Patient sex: F
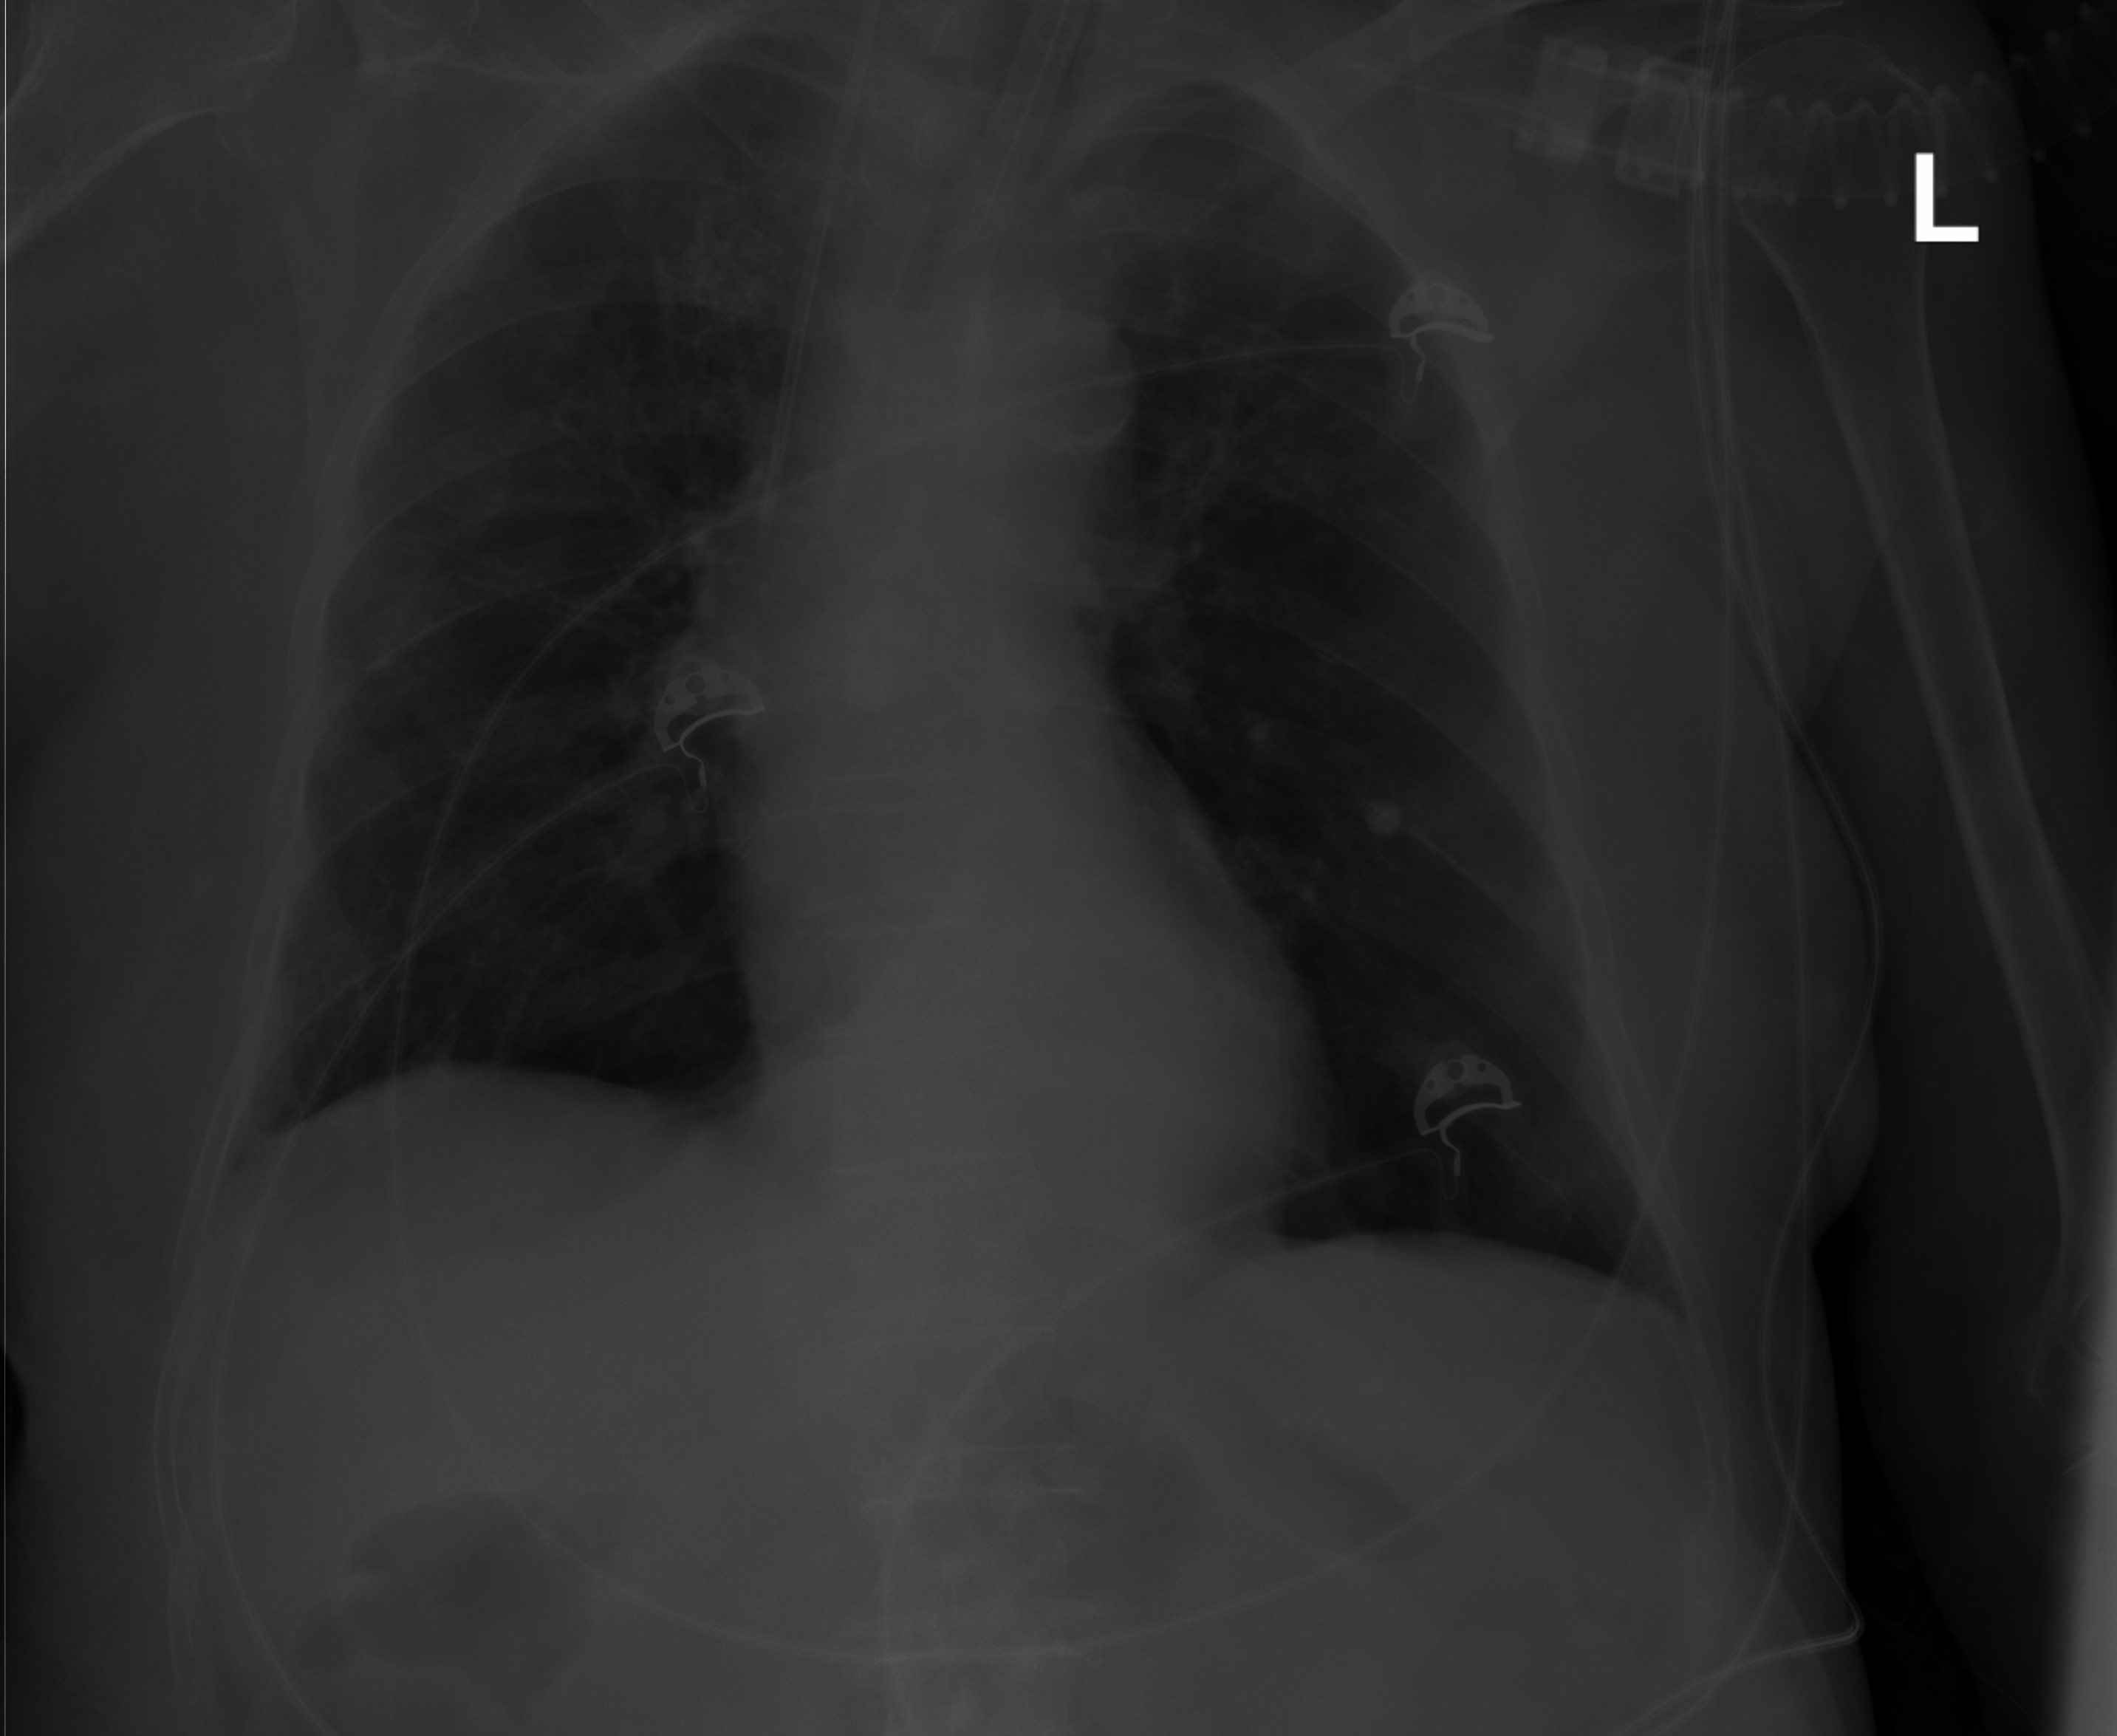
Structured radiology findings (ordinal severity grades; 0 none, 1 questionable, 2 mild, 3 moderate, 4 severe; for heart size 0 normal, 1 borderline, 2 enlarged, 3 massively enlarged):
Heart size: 0
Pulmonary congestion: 0
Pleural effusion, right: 0
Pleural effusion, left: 0
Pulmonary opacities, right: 0
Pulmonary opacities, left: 0
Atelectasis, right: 2
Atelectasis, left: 0